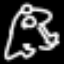
Label: frog